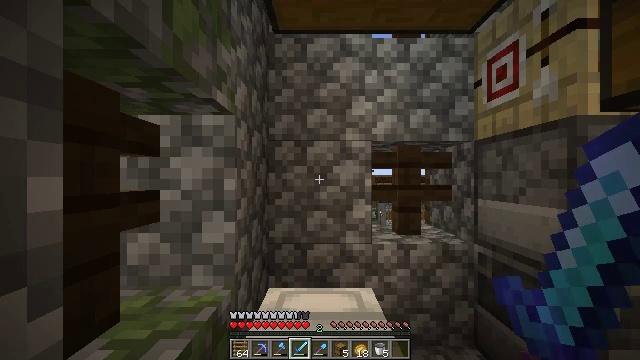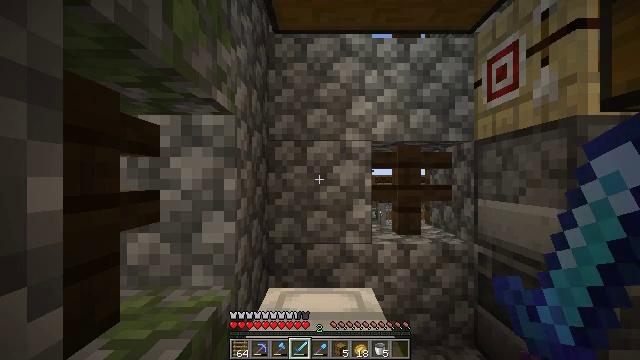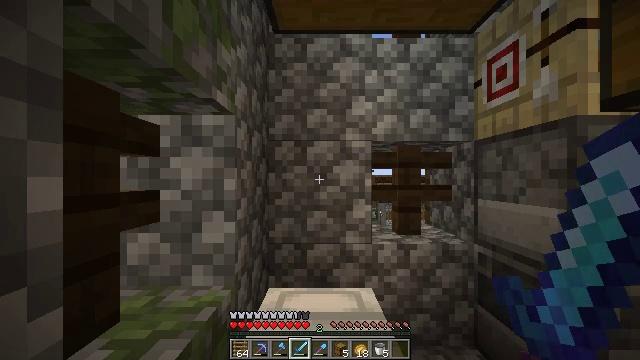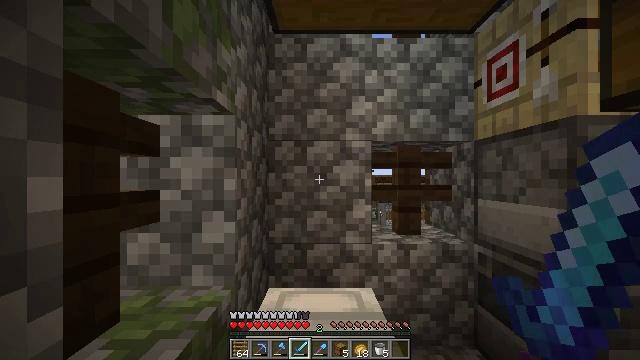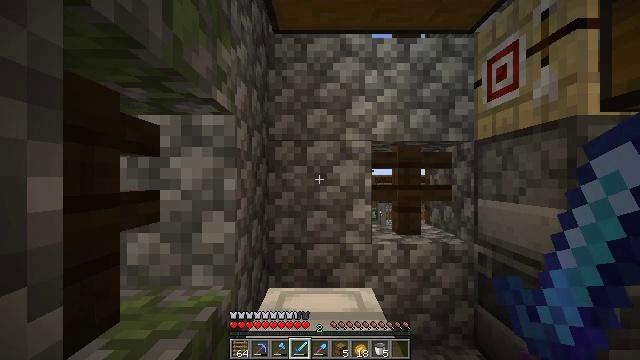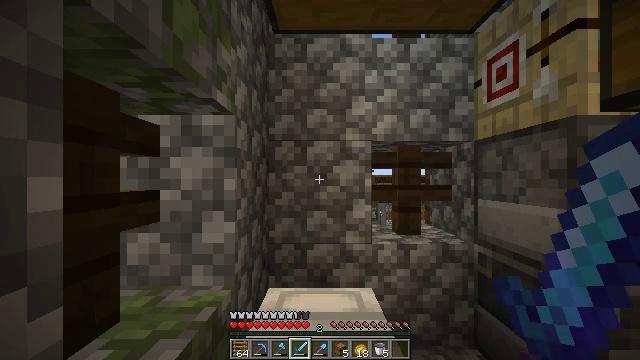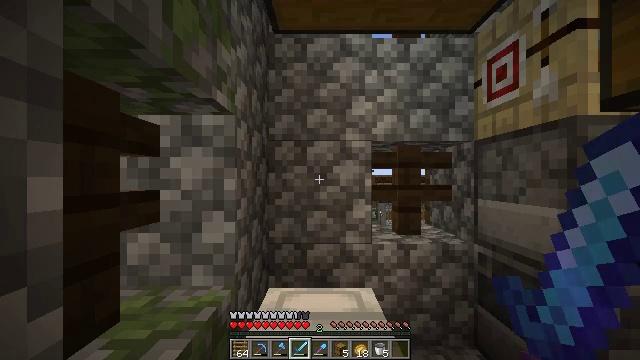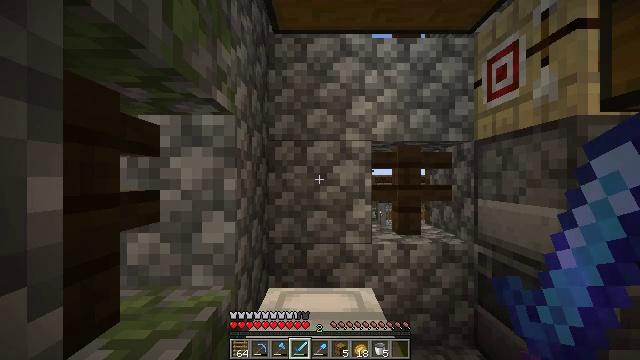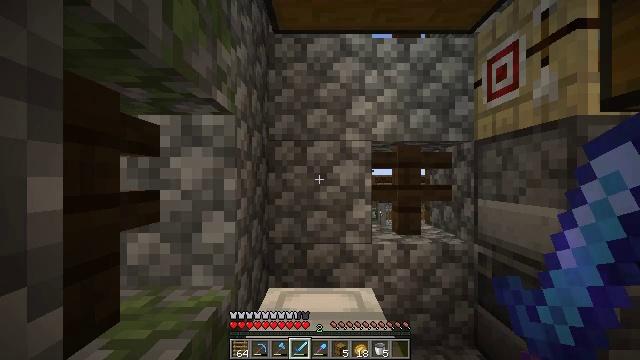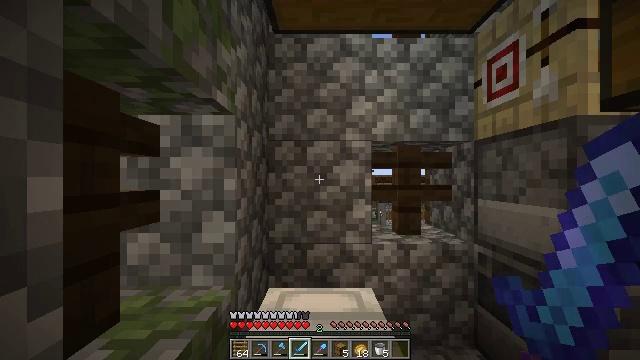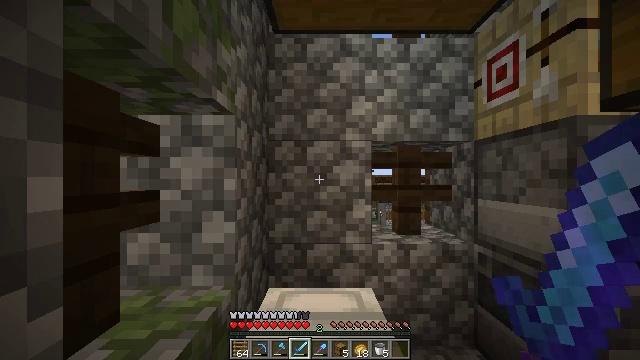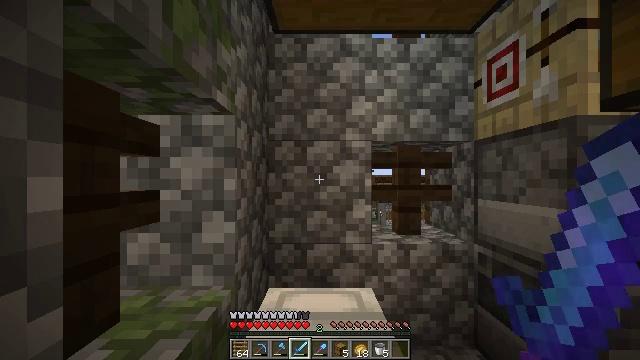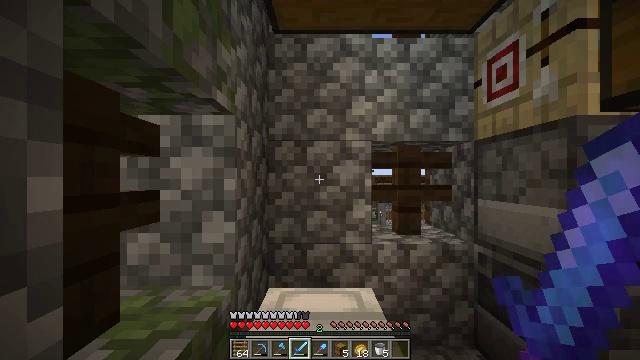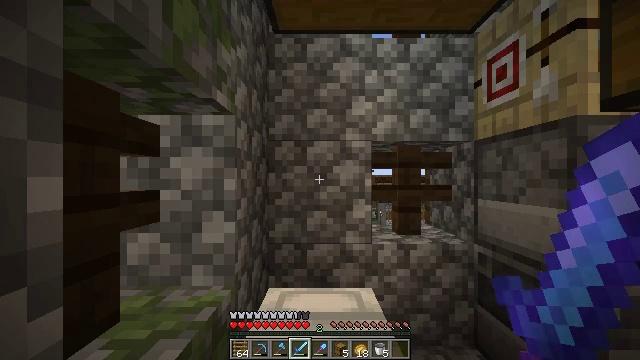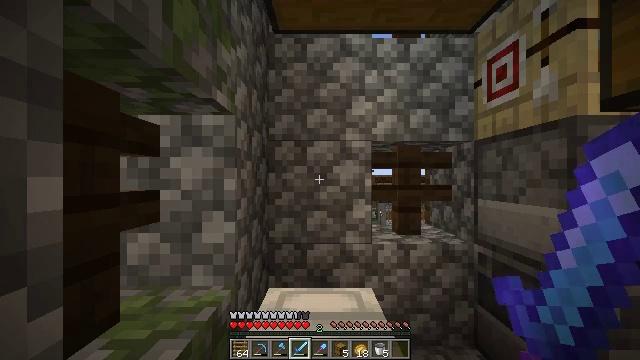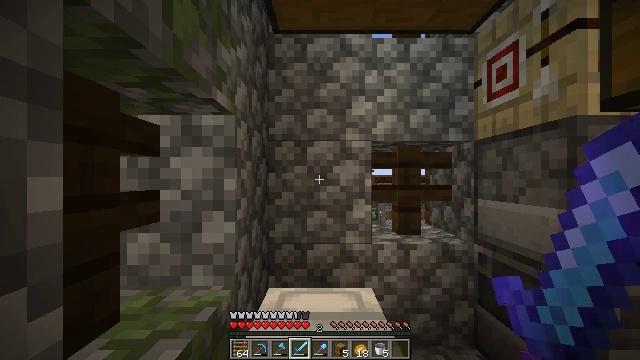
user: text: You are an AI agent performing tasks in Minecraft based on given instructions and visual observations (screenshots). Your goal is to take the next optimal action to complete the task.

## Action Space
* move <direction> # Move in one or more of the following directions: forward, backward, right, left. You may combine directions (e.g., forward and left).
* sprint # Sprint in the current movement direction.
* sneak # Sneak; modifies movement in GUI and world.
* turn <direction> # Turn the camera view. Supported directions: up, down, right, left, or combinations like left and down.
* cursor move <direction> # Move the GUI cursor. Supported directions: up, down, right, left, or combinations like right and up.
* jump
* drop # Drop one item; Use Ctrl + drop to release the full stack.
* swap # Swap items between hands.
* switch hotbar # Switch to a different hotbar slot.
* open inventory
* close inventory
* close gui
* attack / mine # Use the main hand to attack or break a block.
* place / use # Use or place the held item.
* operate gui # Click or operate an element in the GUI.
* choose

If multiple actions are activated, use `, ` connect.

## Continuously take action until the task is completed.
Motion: motion action
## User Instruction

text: Shatter the glass to collect it.
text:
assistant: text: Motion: no_op
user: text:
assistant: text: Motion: no_op
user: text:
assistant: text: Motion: no_op
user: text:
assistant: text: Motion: no_op
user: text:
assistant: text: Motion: no_op
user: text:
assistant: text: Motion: no_op
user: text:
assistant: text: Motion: no_op
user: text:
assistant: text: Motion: no_op
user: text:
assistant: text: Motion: no_op
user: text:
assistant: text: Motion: no_op
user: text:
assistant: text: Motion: no_op
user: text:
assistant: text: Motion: no_op
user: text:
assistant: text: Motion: no_op
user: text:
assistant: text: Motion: no_op
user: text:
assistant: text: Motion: no_op
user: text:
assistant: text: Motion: no_op
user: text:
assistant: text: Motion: no_op
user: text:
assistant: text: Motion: no_op
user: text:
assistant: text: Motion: no_op
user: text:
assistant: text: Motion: no_op
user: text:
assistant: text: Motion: no_op
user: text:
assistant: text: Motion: no_op
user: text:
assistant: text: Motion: no_op
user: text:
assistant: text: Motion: no_op
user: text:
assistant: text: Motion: no_op
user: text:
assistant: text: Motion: no_op
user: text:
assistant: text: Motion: no_op
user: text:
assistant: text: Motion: no_op
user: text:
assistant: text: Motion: no_op
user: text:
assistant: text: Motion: no_op